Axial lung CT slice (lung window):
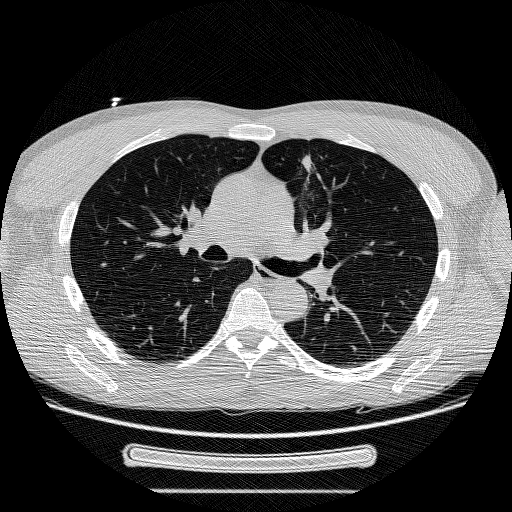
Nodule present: yes
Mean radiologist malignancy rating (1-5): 4.333